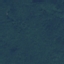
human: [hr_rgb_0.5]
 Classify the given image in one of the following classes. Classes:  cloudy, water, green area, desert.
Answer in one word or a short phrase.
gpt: green area